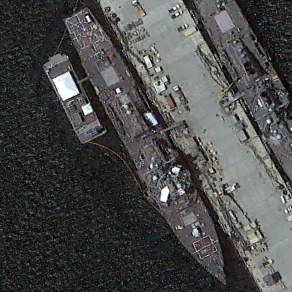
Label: destroyer